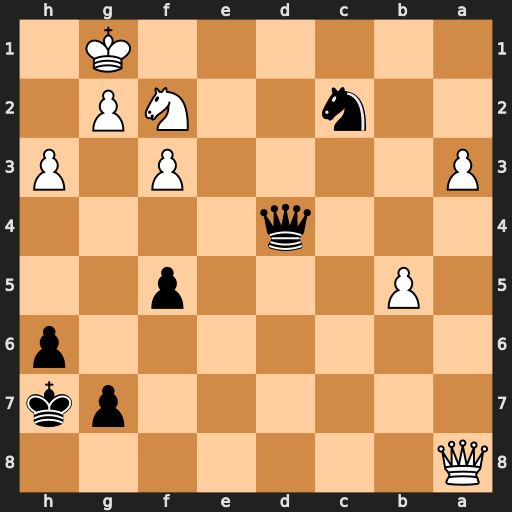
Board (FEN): Q7/6pk/7p/1P3p2/3q4/P4P1P/2n2NP1/6K1
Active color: b
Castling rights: -
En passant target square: -
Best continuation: Ne3 Qa5 Qa1+